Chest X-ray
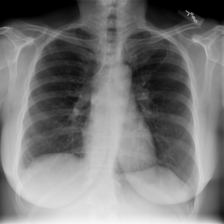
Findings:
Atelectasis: negative
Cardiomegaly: negative
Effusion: negative
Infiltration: negative
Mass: negative
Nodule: positive
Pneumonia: negative
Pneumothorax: negative
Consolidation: negative
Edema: negative
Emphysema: negative
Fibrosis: negative
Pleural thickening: negative
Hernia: negative